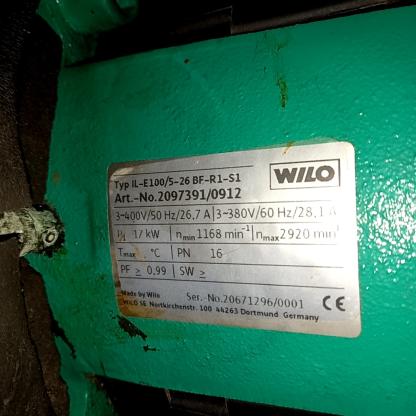
Klasa: tabliczka-znamionowa